Aerial crown-view tile of a tropical tree (Barro Colorado Island, Panama), acquired 20250616:
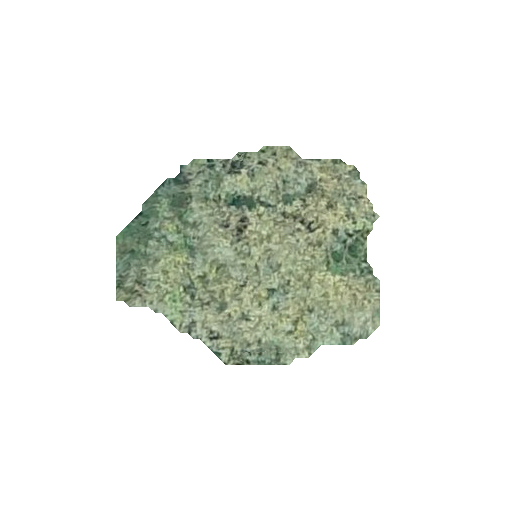
Species: Luehea seemannii
GBIF accepted scientific name: Luehea seemannii
Crown area: 63.835 m²